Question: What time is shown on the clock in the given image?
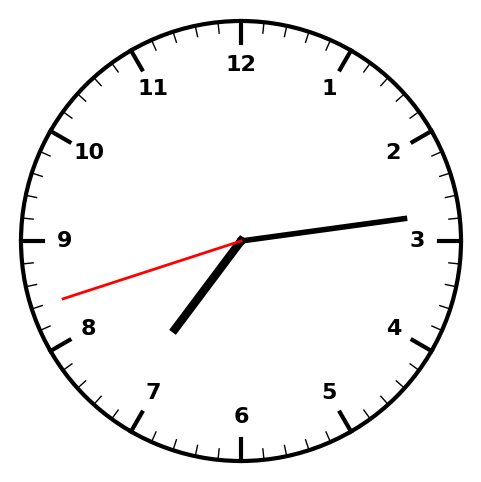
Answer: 07:13:42